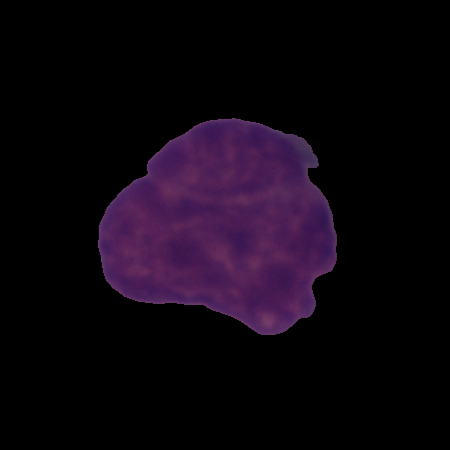
Label: cancer